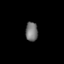
Tissue: skin
Cell type: Epithelial cells
Senescence score: 0.2501
Nuclear area (px): 231
Mean DAPI intensity: 116.459